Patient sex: M
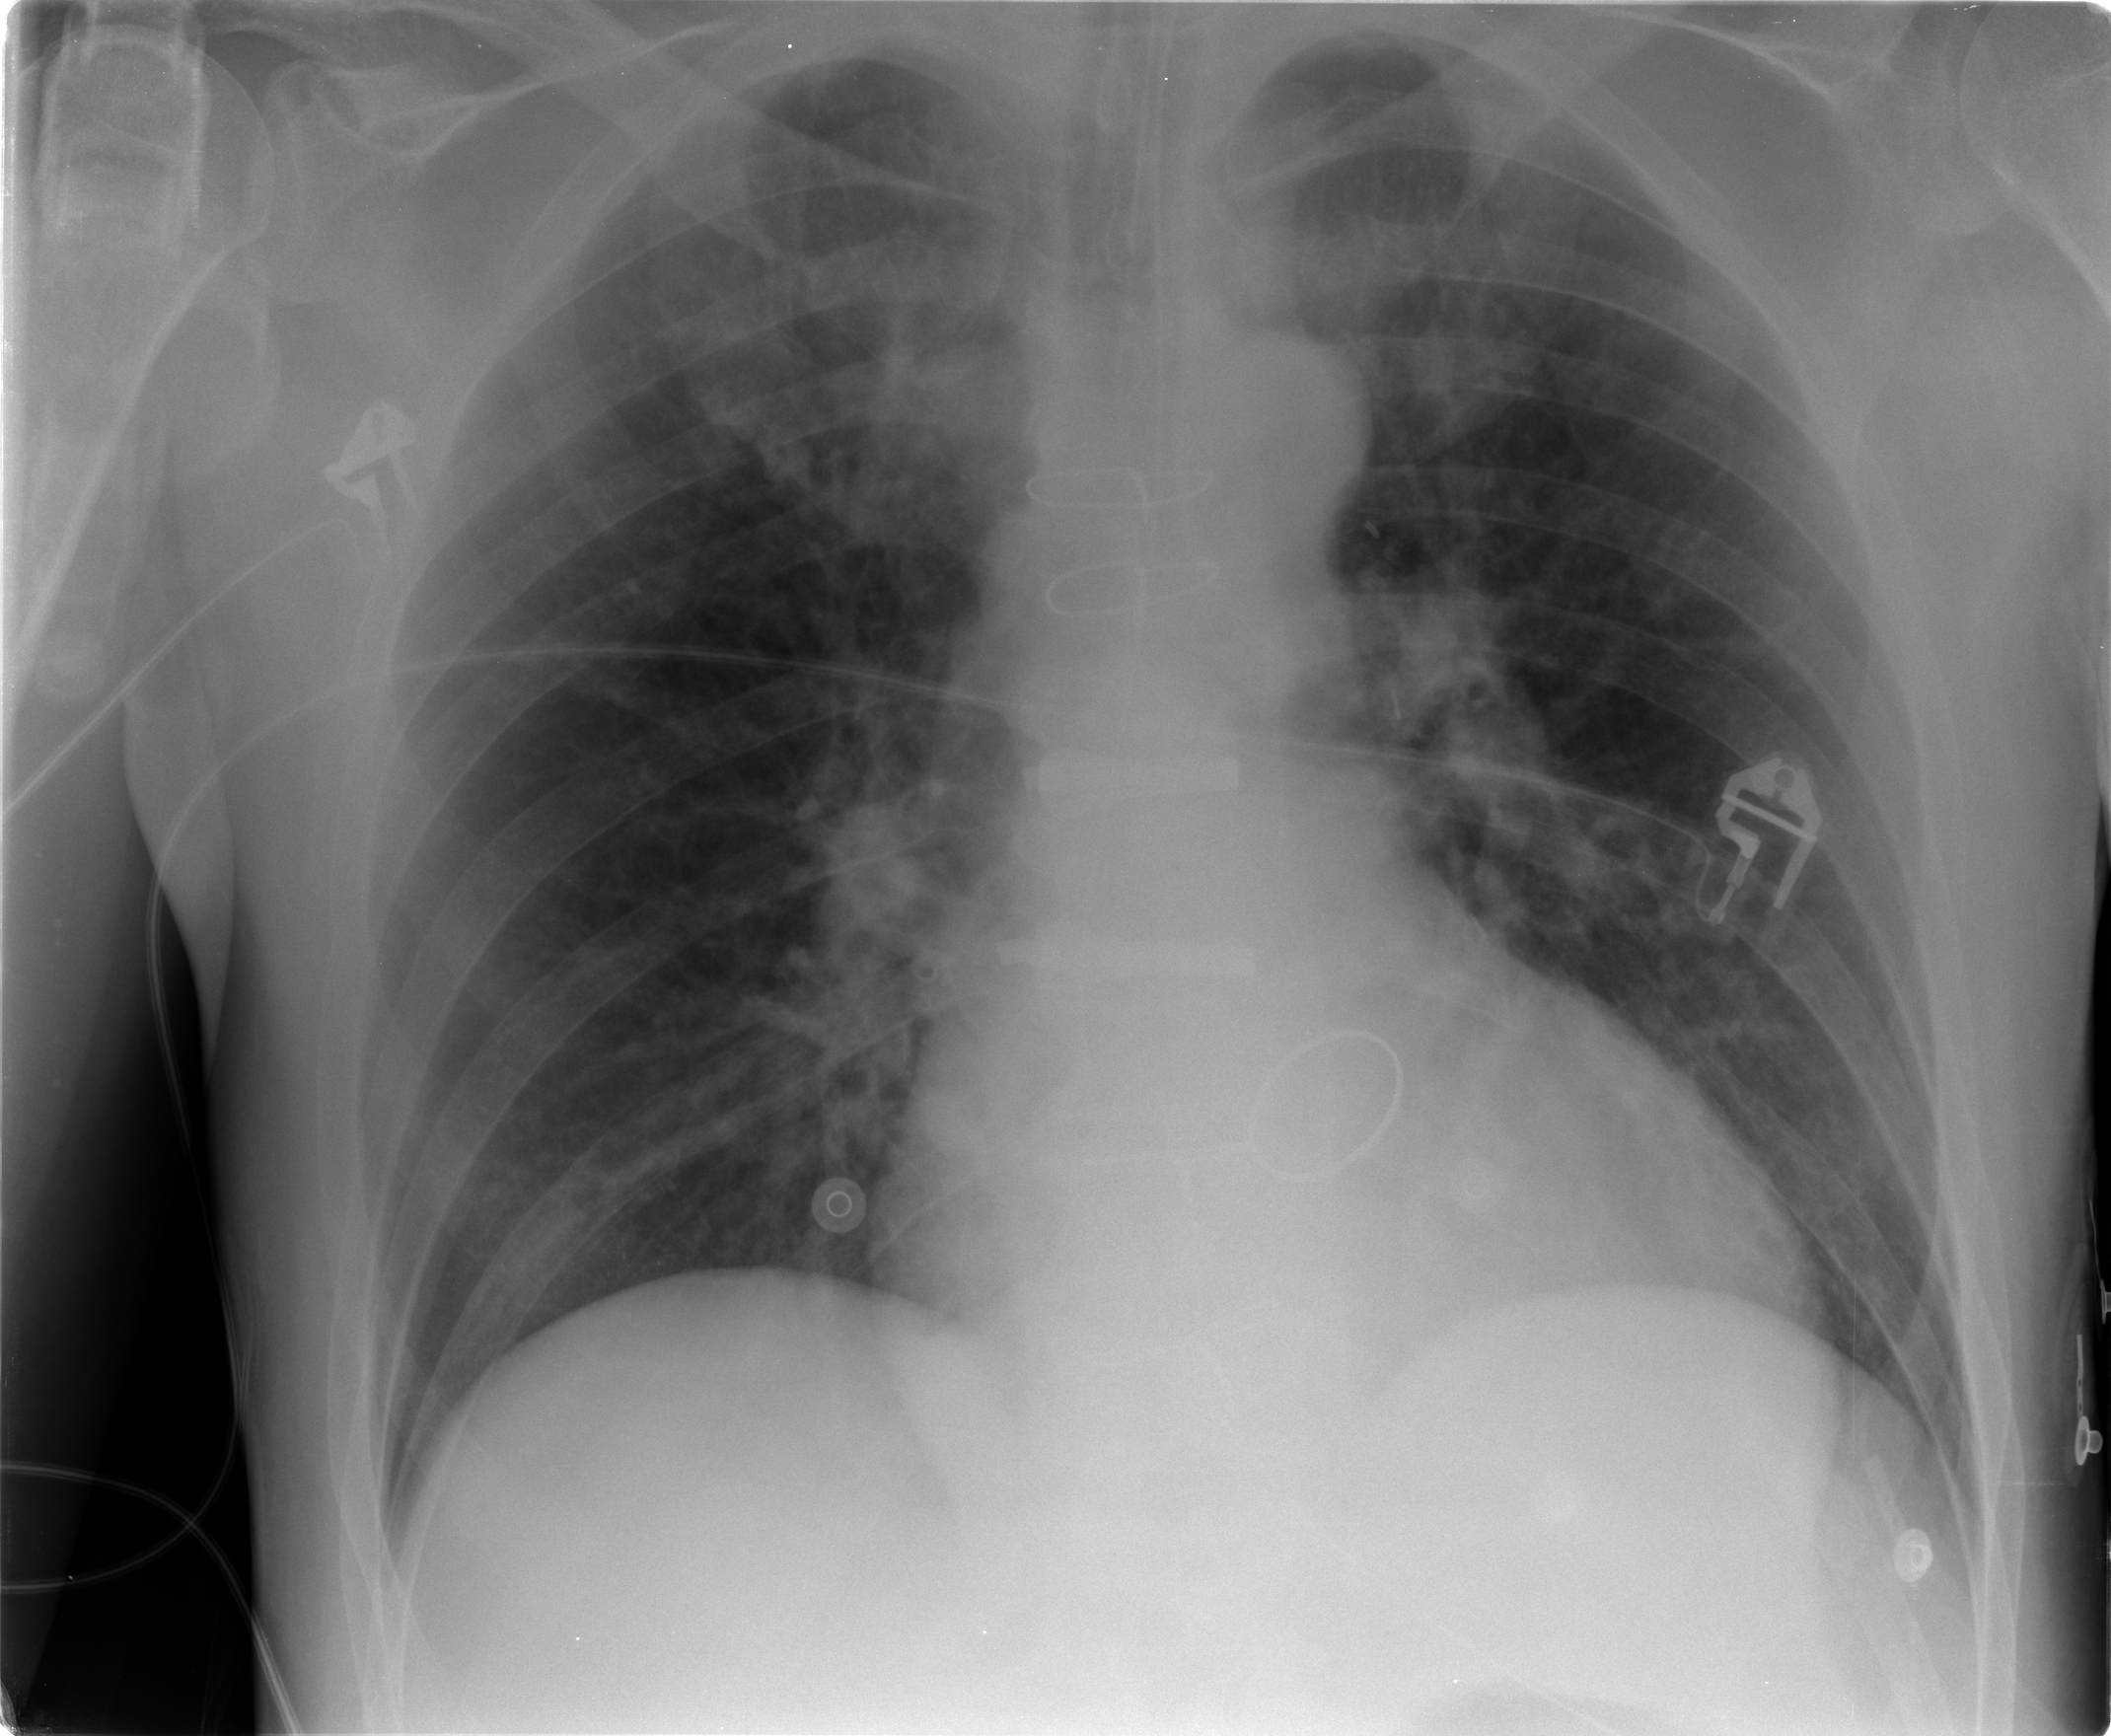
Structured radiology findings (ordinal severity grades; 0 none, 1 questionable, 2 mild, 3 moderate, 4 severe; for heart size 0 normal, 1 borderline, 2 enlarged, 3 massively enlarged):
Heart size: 2
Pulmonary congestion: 2
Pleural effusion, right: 0
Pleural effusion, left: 0
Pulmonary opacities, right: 0
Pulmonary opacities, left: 0
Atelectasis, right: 1
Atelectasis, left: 1